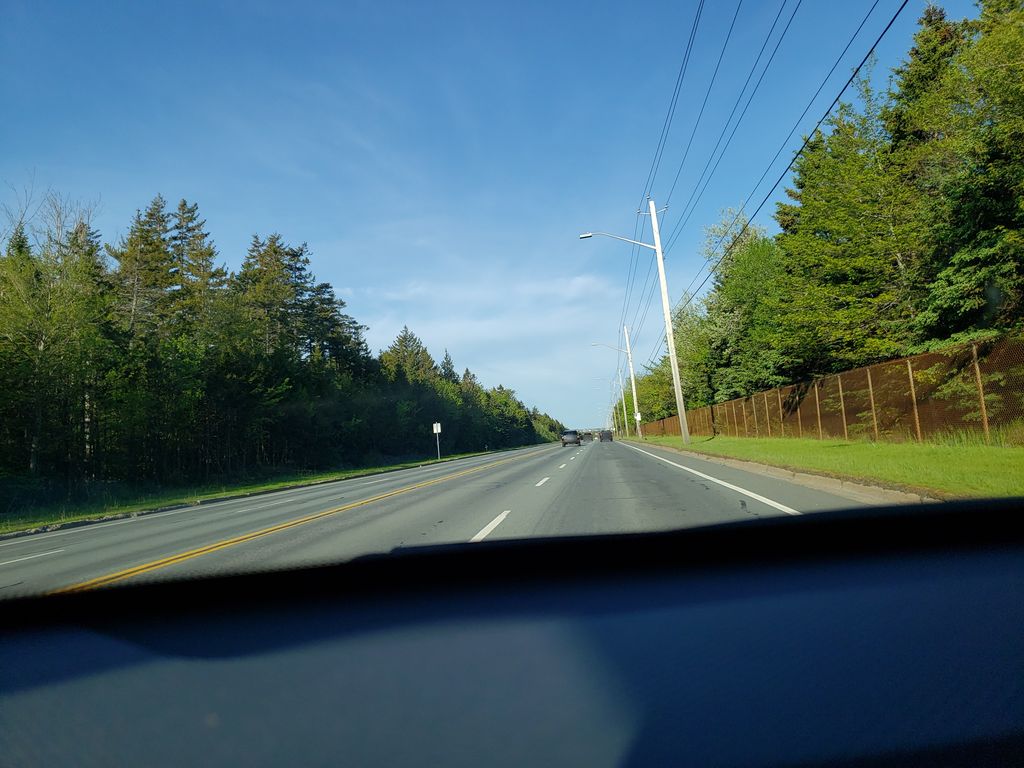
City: halifax